Question: Is there an official name for this icon ?
In some watch apps, such as Slack, this prompt will show when the watch disconnects from the phone. I'm trying to implement this in my own watch app, but cannot find the name for this feature.
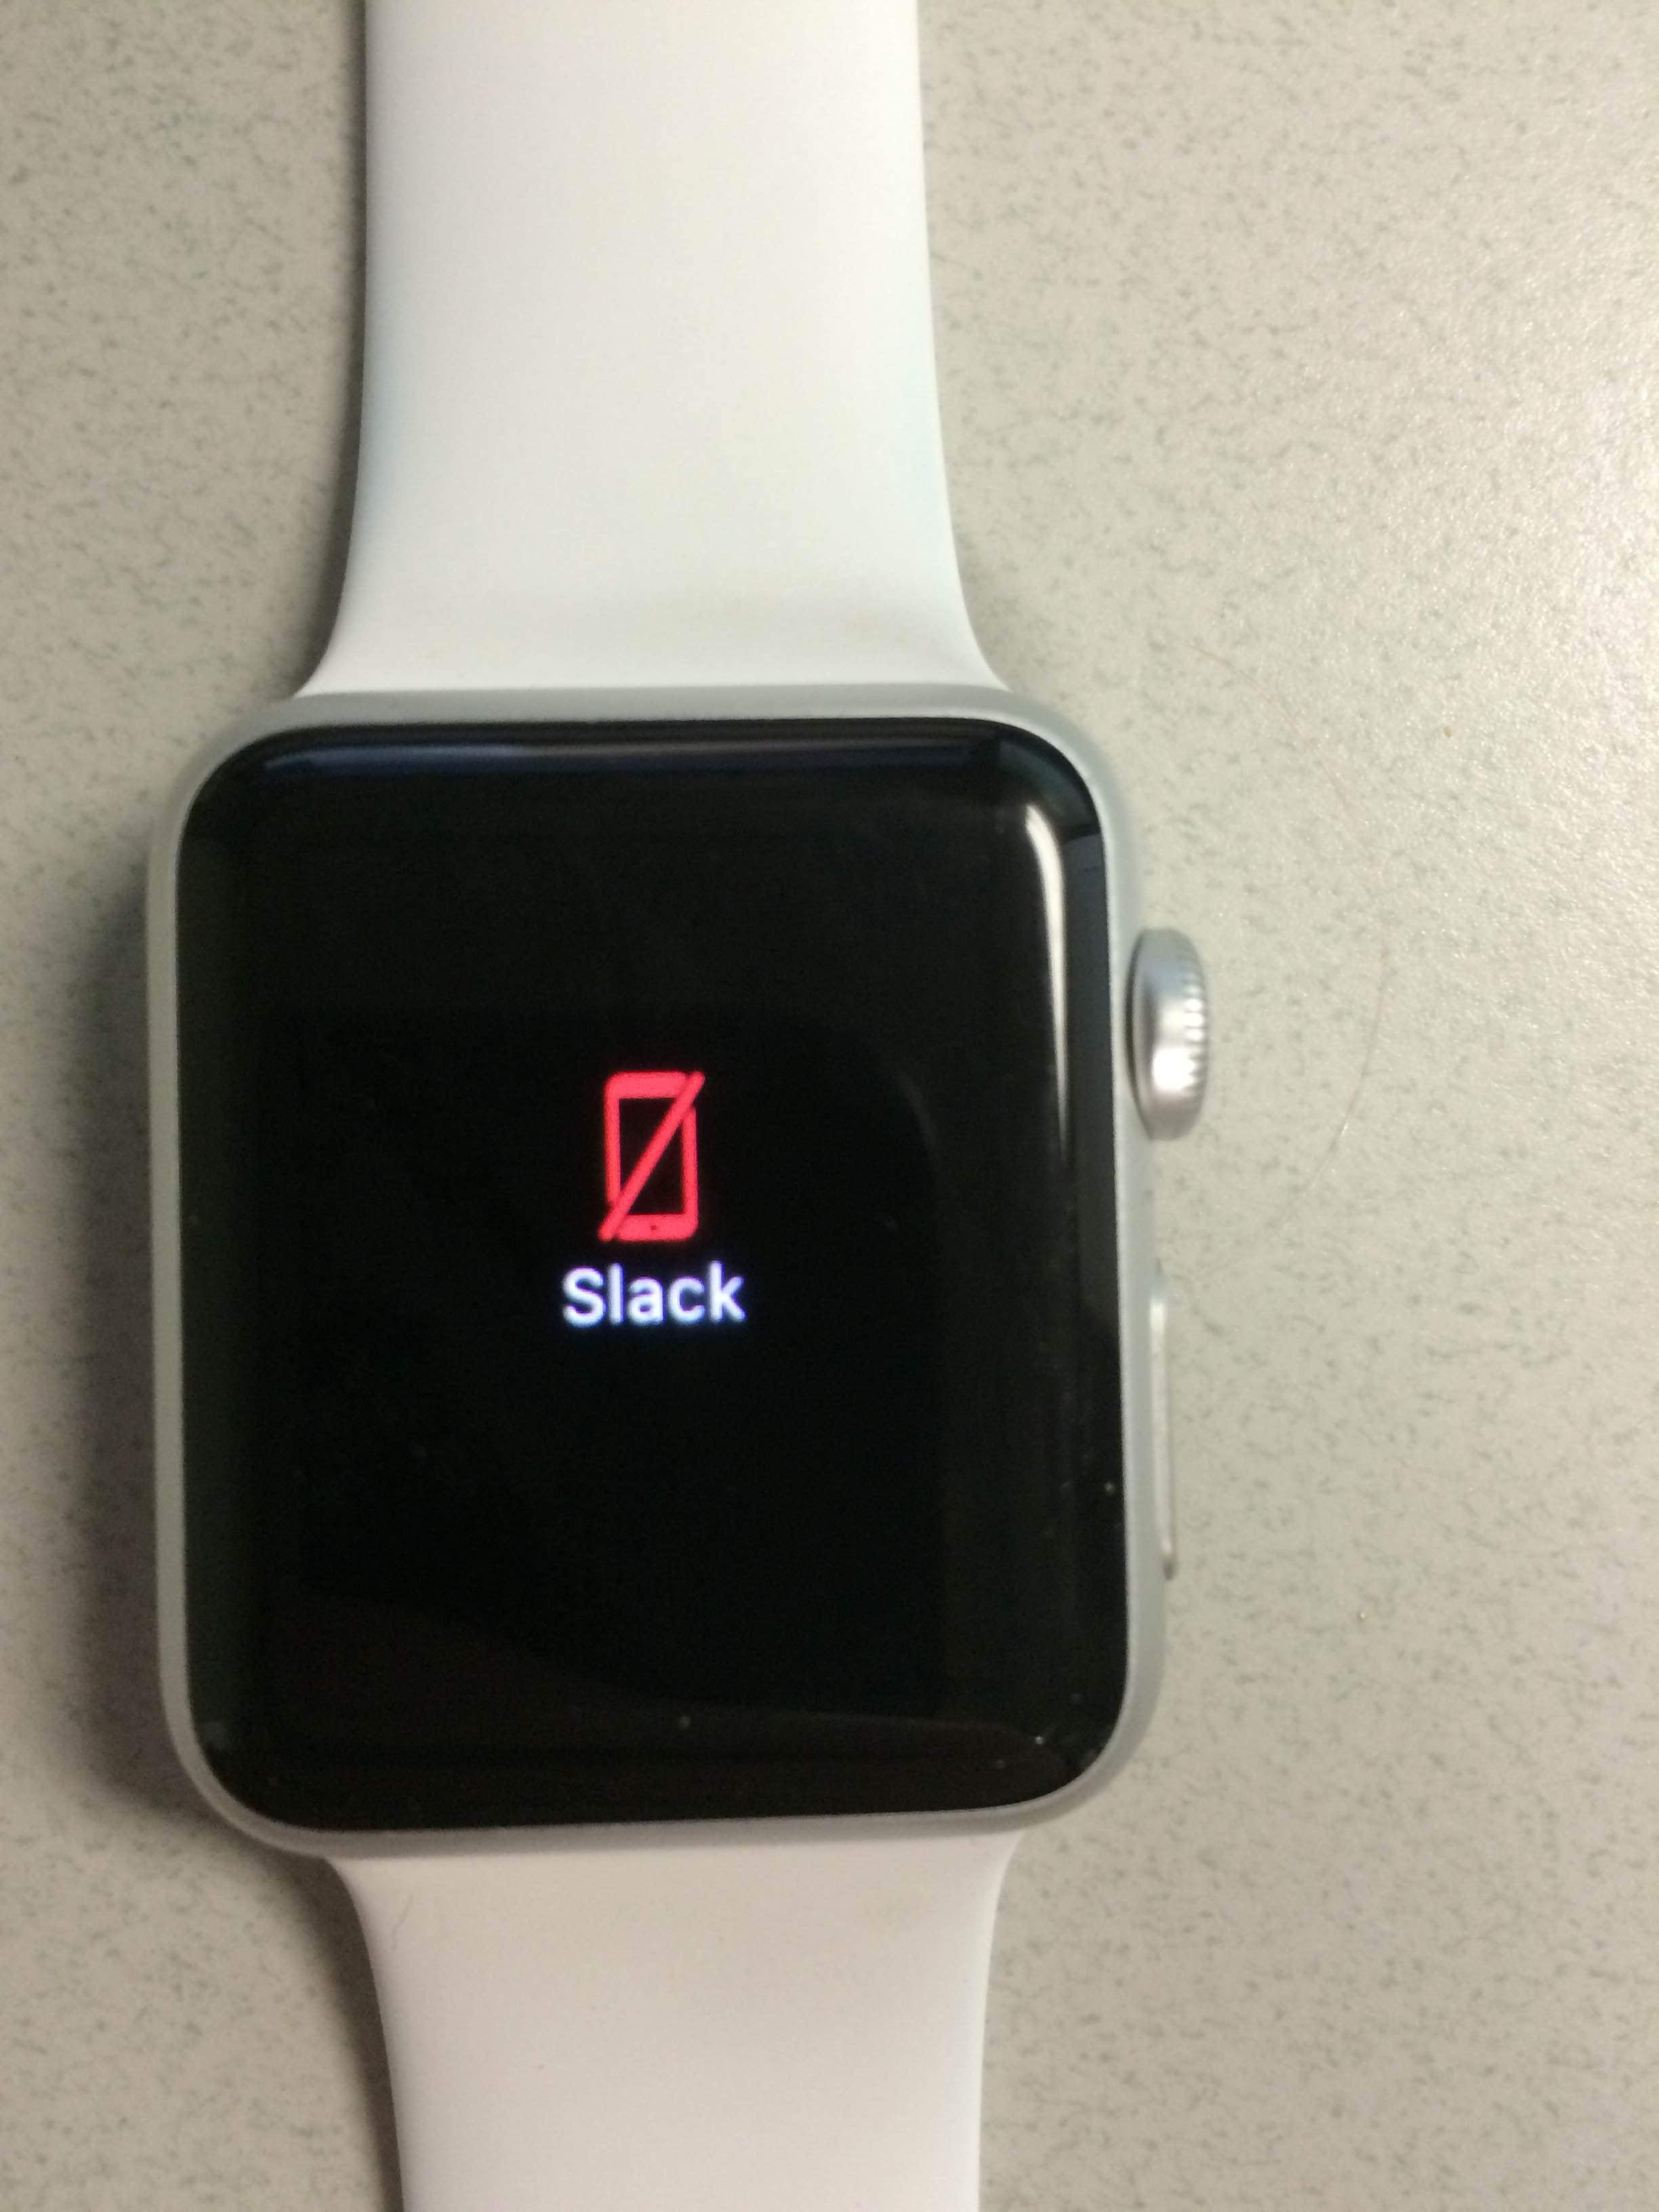
Answer: The <URL> aren't publicly available for use in watchOS. I don't believe anyone has even written a watchOS simulator icon extractor, to determine what the system name is for that particular icon.
For now, you'd need to create your own (resized) version of that icon, and add your art to your asset catalog.
You could also <URL> to Apple asking them to make the system icons available to developers.